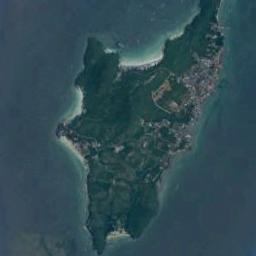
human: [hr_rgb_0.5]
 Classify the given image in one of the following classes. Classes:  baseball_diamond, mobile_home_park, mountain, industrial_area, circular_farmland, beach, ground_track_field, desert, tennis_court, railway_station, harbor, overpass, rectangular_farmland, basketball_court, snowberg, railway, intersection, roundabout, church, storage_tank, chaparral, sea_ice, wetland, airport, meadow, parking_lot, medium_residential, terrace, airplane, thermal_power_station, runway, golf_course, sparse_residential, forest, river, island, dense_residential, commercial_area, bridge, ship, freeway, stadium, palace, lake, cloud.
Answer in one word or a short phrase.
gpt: island